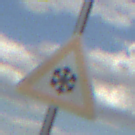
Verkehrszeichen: SchneeOderEisglaette
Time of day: Midday
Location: Outdoor (Nature)
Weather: PartlyCloudy
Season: NotSpecified
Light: Natural